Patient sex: F
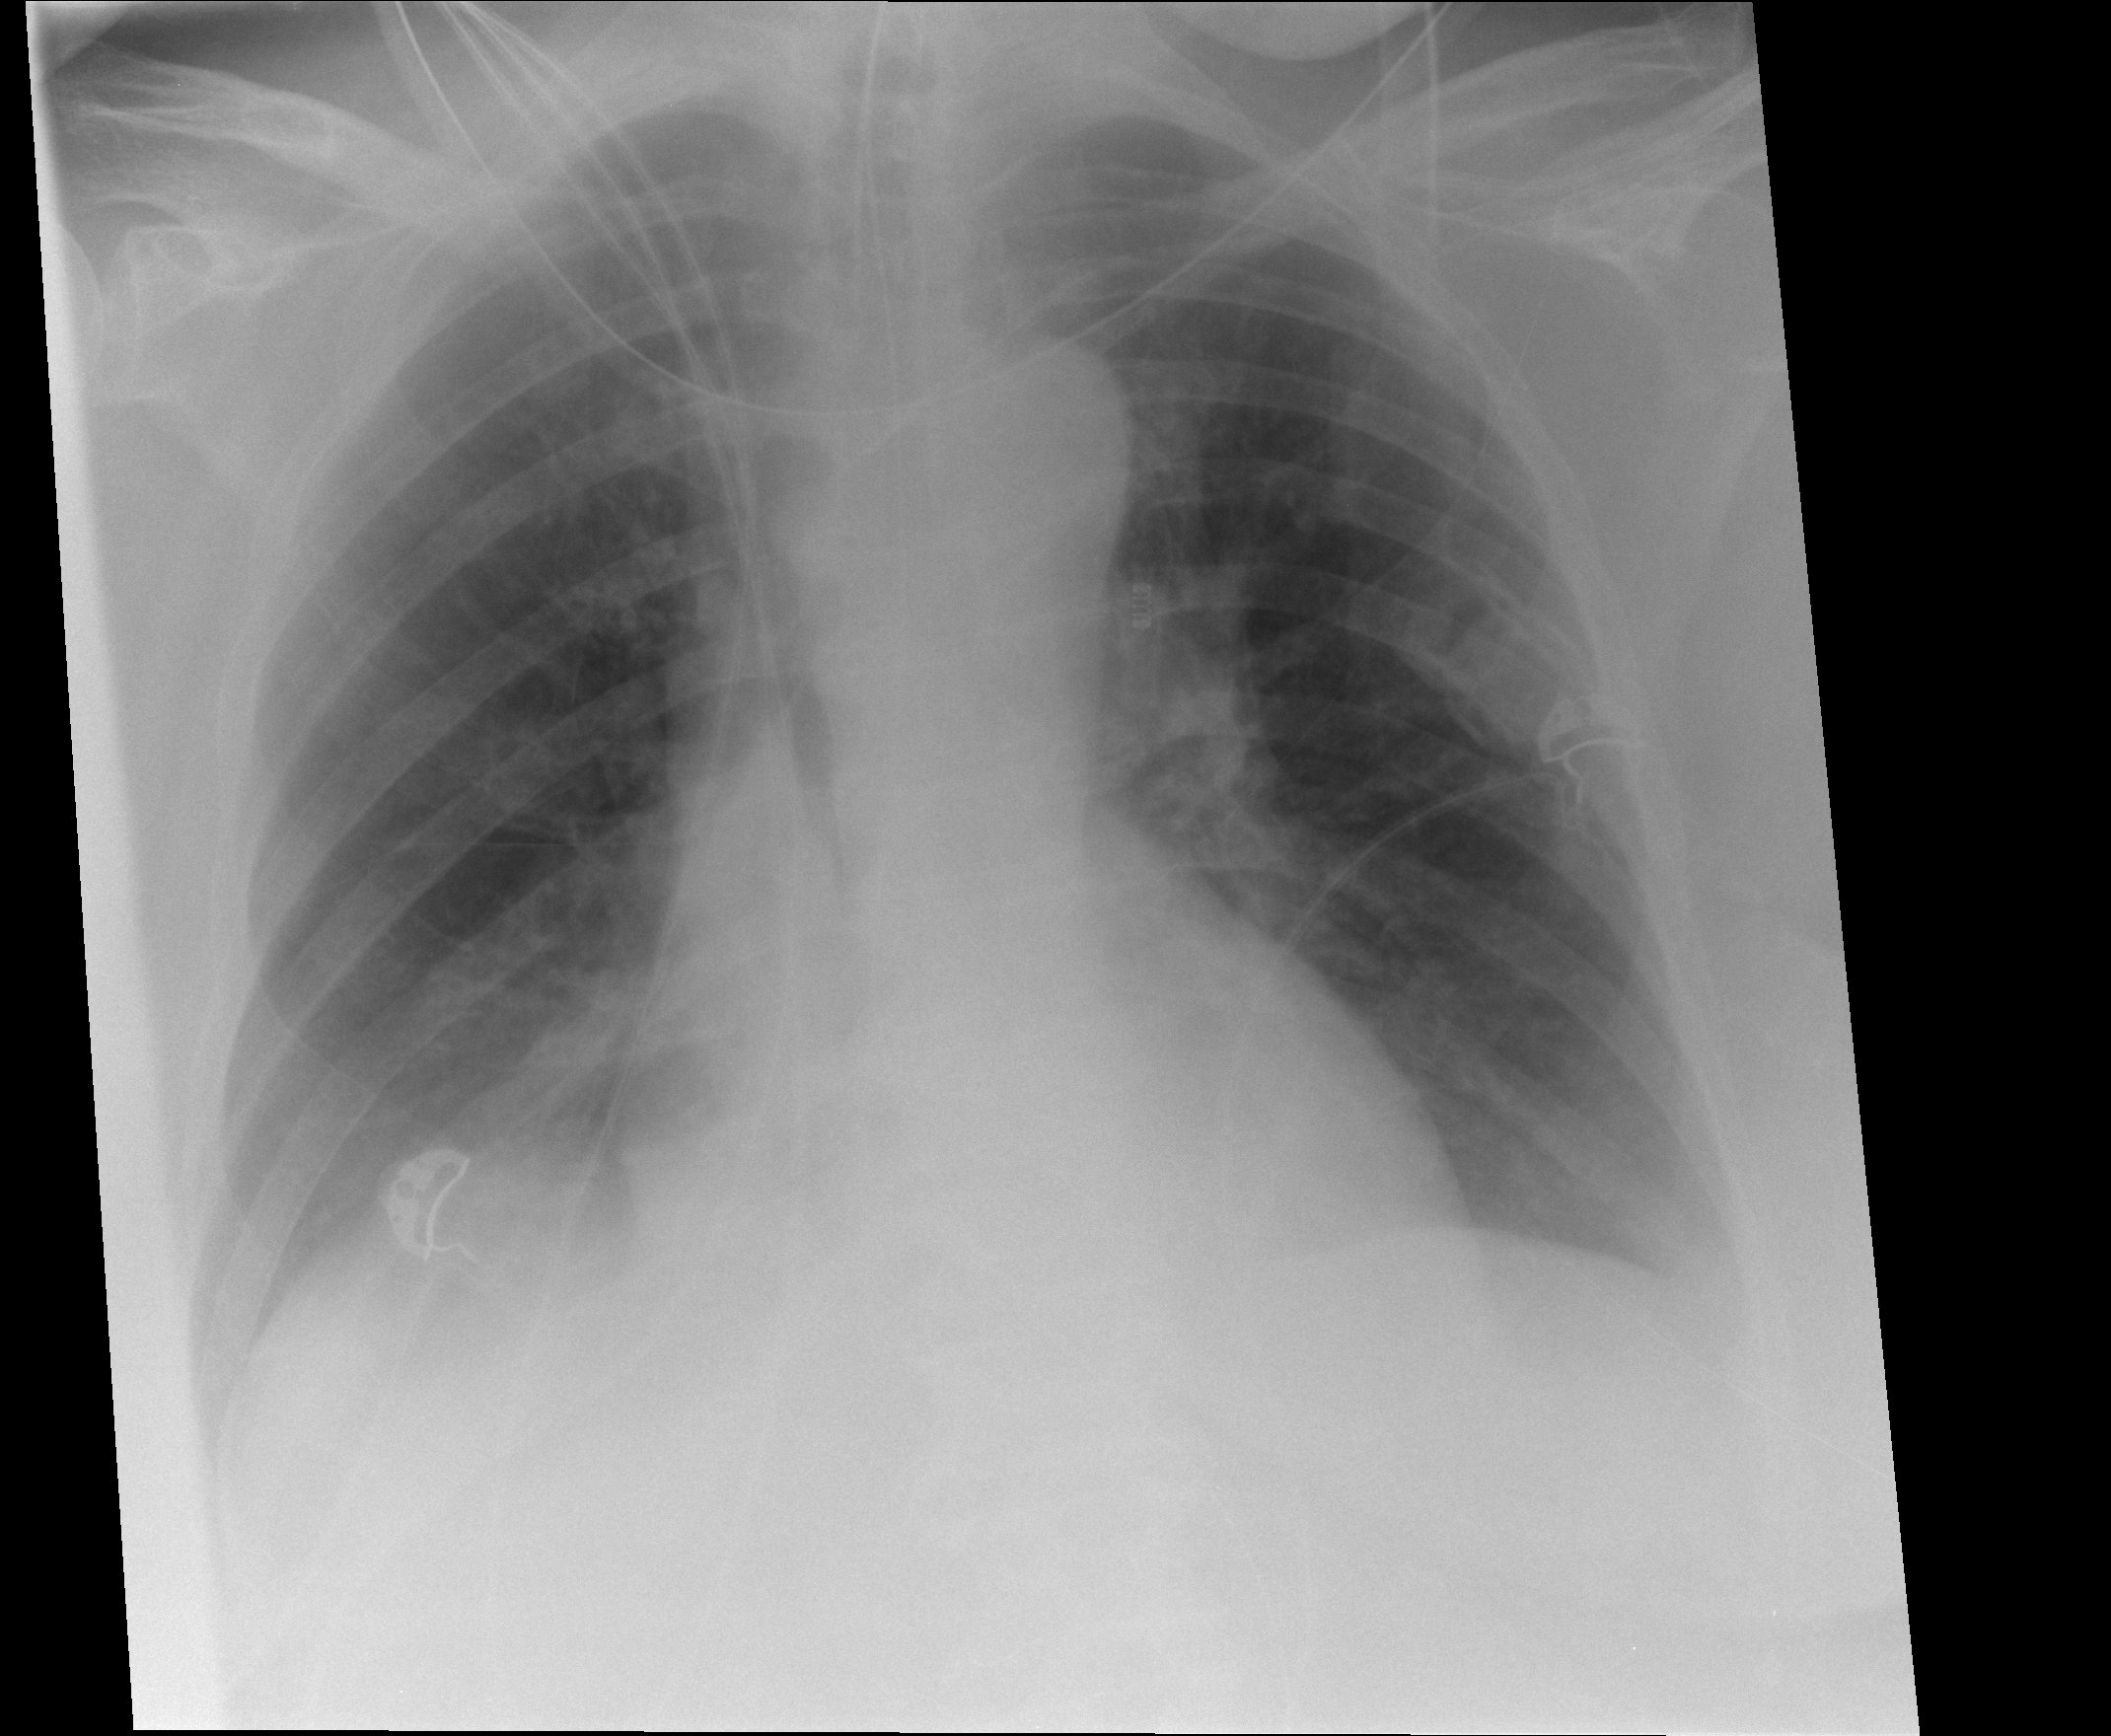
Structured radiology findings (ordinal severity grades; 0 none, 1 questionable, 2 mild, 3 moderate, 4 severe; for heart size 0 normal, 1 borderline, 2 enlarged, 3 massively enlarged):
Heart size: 1
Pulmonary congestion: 0
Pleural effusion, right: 1
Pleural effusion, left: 1
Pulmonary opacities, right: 0
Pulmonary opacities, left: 0
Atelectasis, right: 1
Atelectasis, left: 1